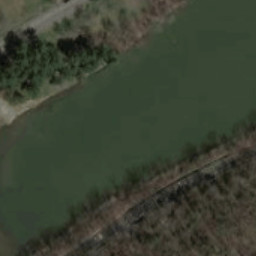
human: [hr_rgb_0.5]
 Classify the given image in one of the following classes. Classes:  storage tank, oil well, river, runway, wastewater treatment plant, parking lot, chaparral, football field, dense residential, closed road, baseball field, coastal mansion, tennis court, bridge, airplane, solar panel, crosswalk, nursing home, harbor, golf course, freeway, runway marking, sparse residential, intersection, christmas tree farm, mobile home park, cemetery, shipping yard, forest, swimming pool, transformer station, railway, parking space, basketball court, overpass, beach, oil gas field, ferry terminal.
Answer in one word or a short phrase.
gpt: river